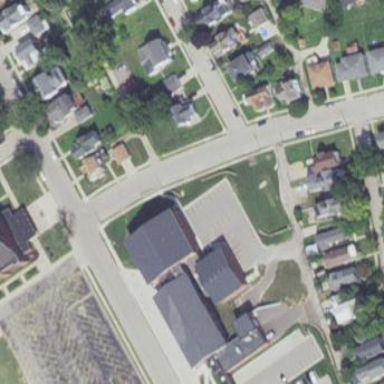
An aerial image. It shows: School.